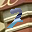
Label: 7